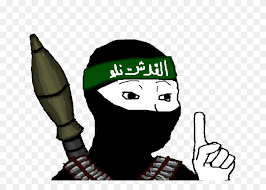
Label: 5_Wojak_with_Background